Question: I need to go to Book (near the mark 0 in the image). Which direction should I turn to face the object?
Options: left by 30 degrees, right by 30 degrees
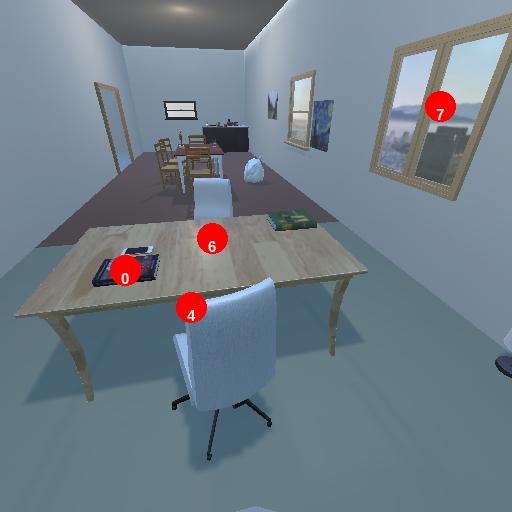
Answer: left by 30 degrees